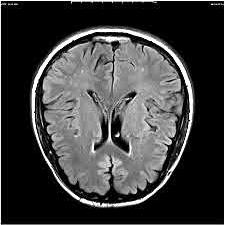
Label: notumor